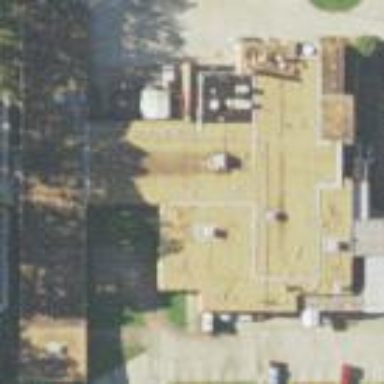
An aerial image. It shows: Hospital building.